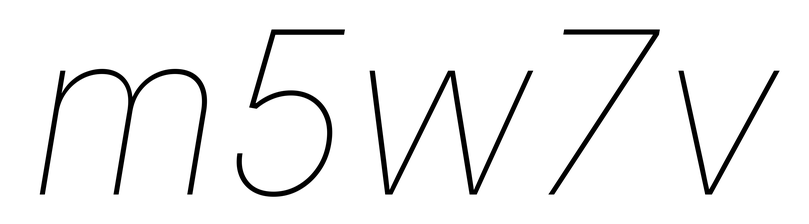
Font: Inter-Italic_Thin_Italic